Interaction volume radius: 10 \u00c5
Interaction volume height: 20 \u00c5
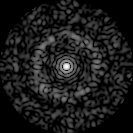
Disorder parameter: 0.846